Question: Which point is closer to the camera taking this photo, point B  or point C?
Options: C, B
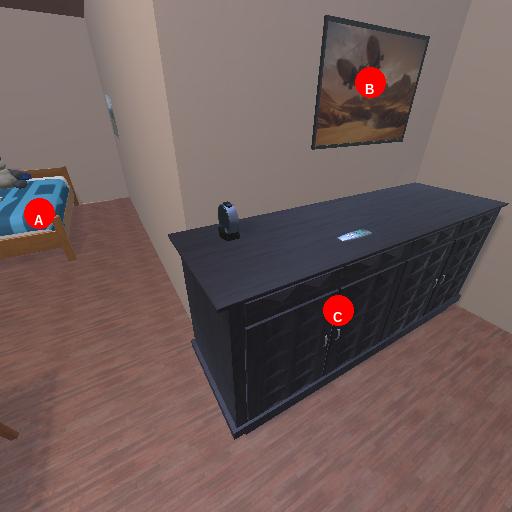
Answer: C